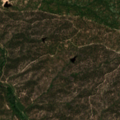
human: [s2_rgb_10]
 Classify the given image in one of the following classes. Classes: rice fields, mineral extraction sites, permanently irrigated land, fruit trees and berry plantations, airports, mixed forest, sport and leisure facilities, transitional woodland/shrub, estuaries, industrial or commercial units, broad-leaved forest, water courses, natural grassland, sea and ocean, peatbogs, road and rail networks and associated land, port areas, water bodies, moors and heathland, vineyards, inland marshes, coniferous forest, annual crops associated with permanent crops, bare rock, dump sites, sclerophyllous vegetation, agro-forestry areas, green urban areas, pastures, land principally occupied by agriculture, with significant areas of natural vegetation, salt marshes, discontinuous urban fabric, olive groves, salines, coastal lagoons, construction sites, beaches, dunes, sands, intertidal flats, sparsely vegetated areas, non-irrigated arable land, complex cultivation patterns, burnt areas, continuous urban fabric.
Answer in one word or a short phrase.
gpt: agro-forestry areas, broad-leaved forest